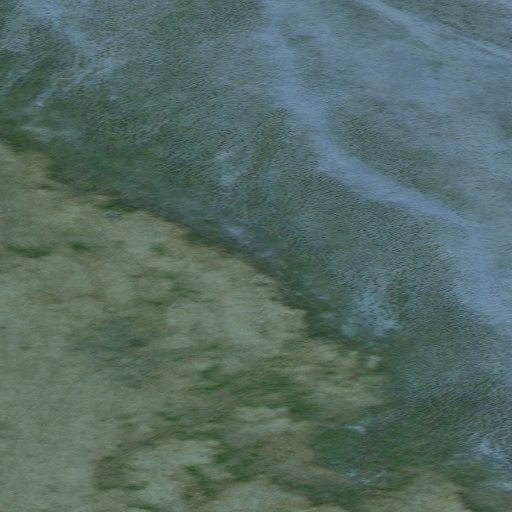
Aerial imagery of mountain in Alaska named Talaverat Hill containing only unknown